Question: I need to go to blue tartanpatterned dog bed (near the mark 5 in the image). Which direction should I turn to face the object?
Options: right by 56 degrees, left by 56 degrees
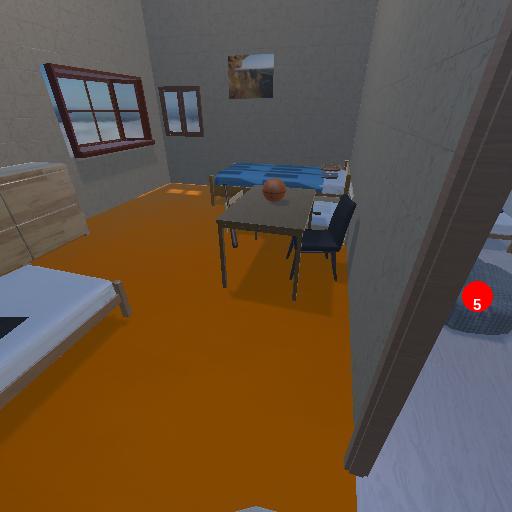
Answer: right by 56 degrees